Group 1:
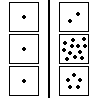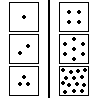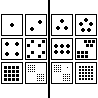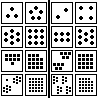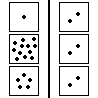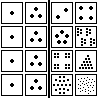
Group 2:
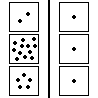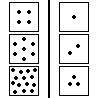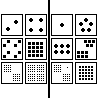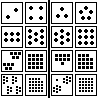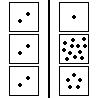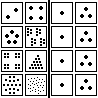
Rule separating the two groups: One sorted left vs. one sorted right.
Author: Aaron David Fairbanks